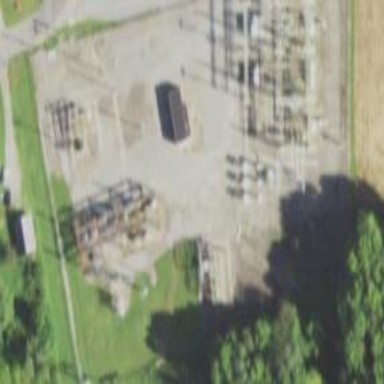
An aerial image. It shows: Distribution-level power substation.